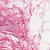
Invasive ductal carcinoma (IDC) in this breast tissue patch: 0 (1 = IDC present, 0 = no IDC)